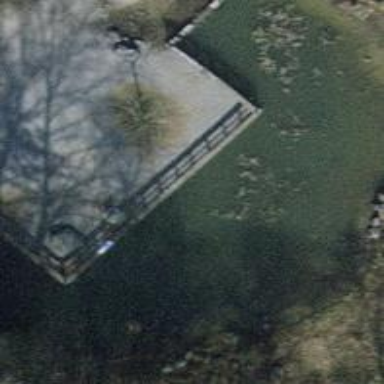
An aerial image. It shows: Pond surrounded by natural water.